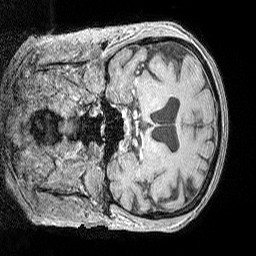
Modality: MP2RAGE
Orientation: coronal
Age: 76
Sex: female
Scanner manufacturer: siemens
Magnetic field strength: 3 T
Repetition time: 5 s
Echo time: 0.00298 s